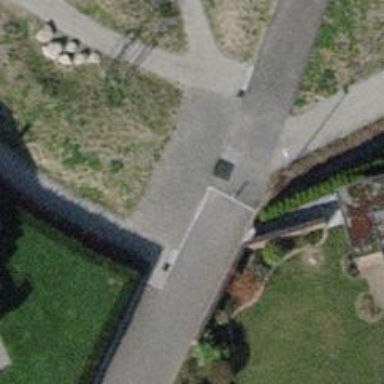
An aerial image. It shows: Bollard barrier.